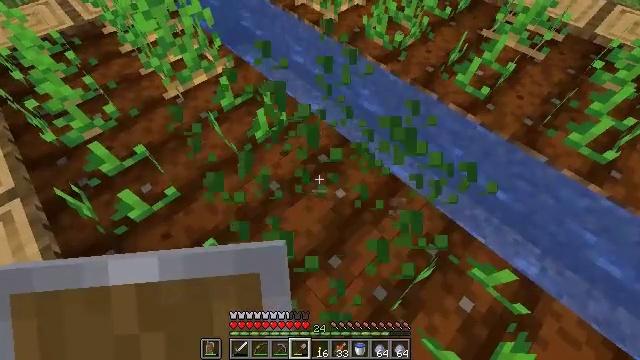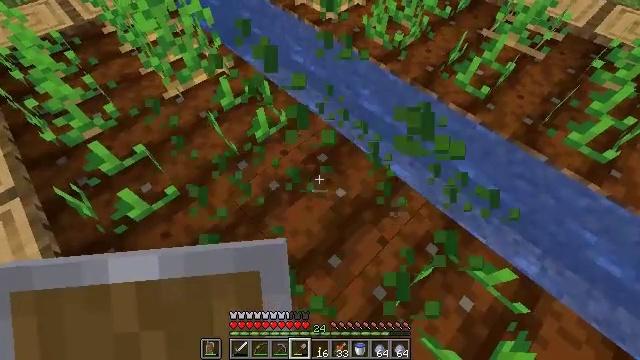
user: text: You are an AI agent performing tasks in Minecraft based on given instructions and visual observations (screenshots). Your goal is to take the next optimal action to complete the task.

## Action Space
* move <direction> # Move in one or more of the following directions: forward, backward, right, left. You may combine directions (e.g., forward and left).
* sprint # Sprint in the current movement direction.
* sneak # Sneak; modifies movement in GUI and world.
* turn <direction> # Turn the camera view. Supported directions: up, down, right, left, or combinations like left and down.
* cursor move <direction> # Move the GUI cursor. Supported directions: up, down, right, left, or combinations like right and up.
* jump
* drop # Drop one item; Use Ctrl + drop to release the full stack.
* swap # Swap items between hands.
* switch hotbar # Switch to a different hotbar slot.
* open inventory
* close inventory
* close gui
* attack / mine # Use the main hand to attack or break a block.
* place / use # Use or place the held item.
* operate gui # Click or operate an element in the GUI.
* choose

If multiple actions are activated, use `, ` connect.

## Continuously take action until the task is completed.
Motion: motion action
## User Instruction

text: Dig up potatoes from the soil.
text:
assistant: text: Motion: no_op
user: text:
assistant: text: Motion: open inventory